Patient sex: M
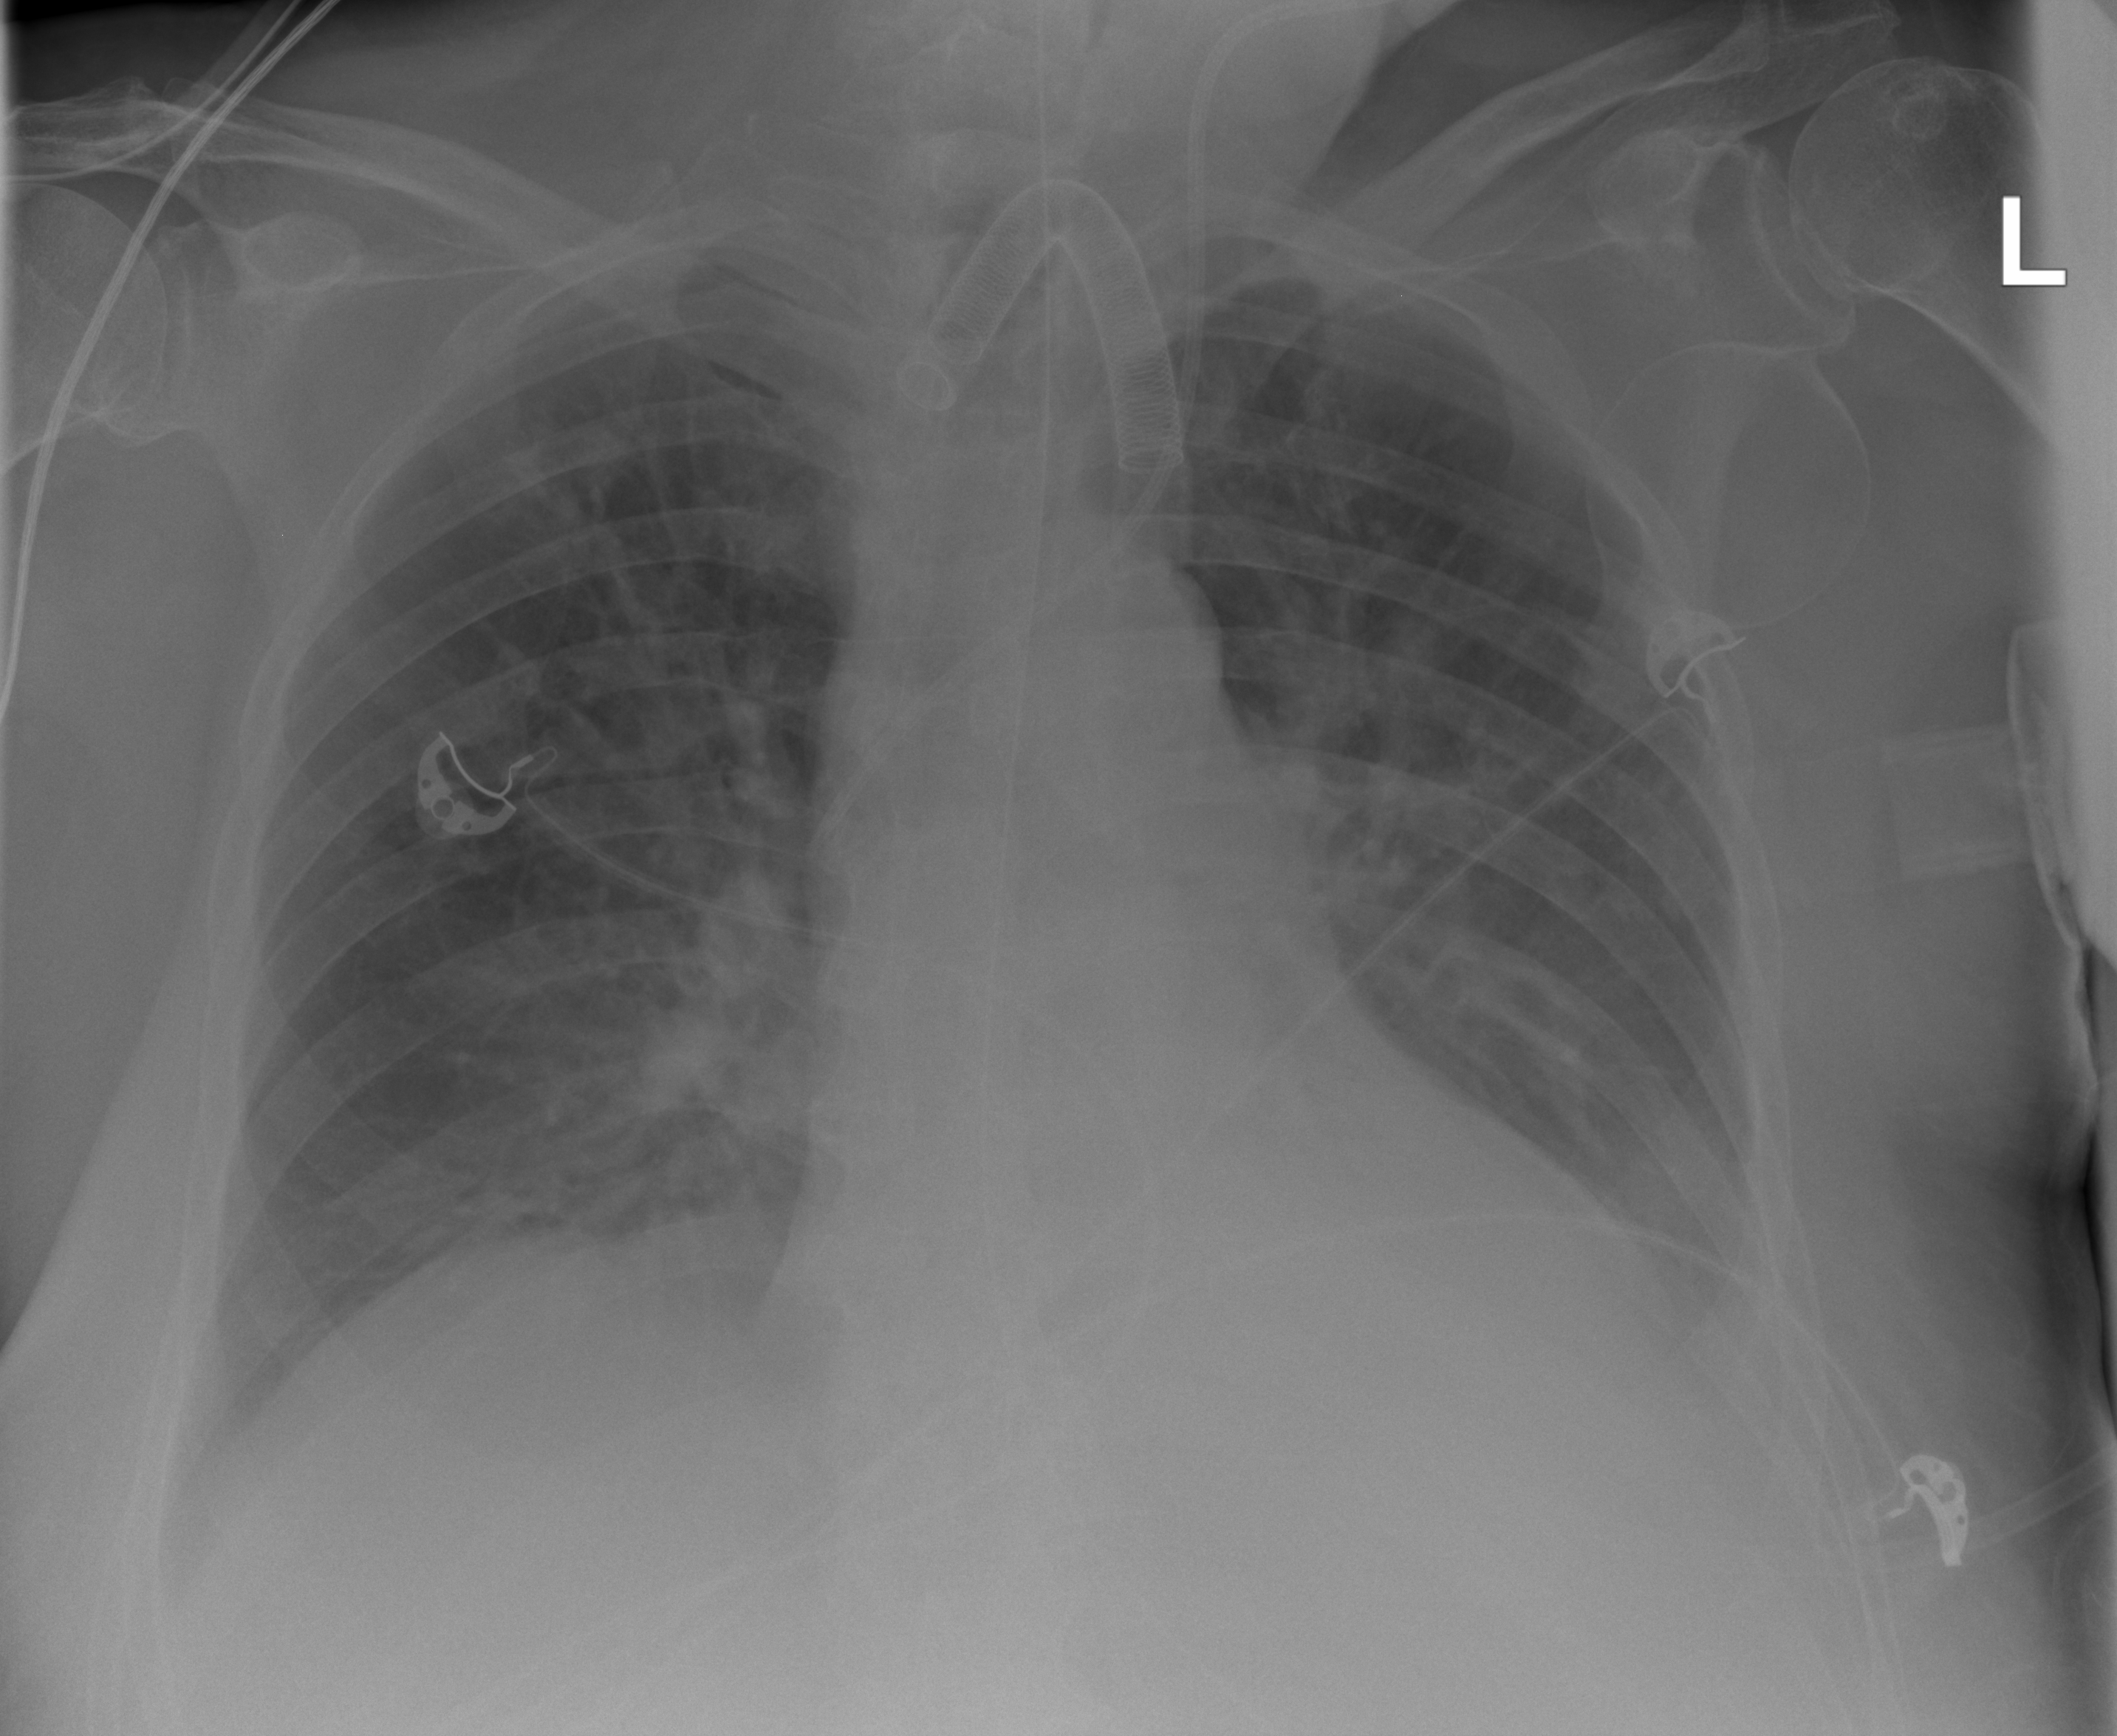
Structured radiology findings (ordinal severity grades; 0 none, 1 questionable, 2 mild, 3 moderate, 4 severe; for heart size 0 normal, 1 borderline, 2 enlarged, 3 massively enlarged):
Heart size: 2
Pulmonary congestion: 3
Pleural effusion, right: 2
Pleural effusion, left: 2
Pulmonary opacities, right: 3
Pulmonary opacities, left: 2
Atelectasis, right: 2
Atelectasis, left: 2